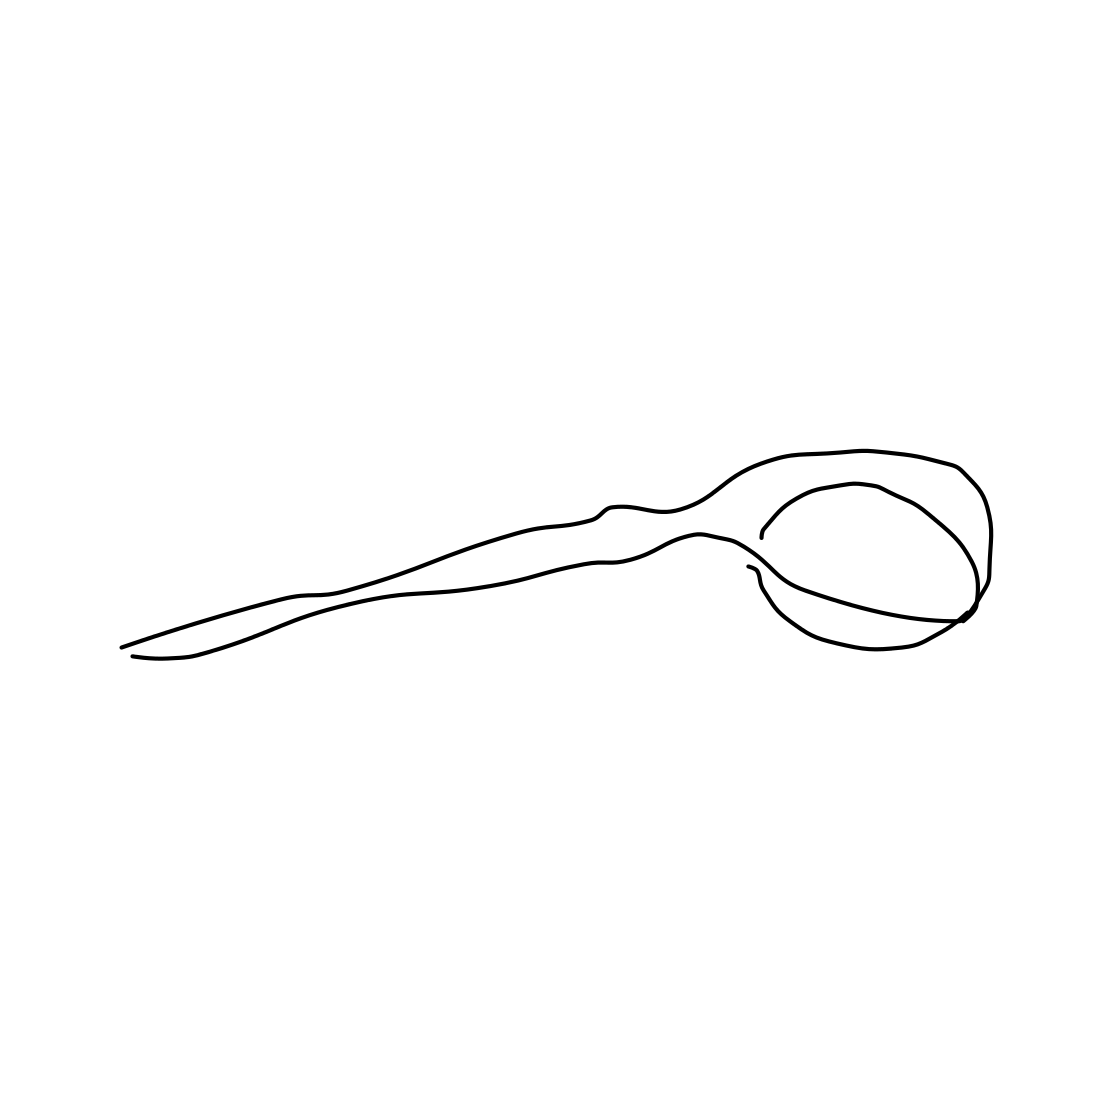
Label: spoon